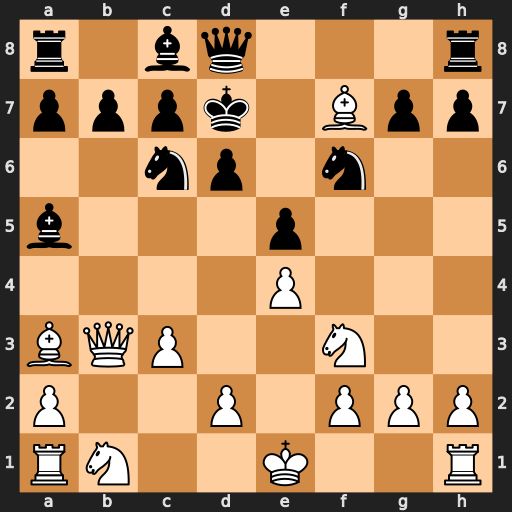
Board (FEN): r1bq3r/pppk1Bpp/2np1n2/b3p3/4P3/BQP2N2/P2P1PPP/RN2K2R
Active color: w
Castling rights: KQ
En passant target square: -
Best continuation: Qe6#